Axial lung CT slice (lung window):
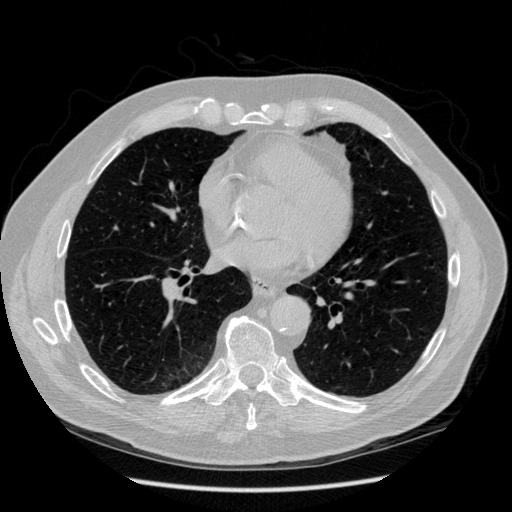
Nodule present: no